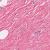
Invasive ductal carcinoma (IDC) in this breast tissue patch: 0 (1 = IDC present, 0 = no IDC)